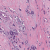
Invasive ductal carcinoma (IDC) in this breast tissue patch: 1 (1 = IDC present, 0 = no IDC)